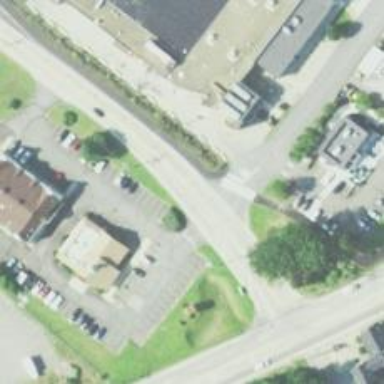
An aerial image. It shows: Unclassified road with sidewalk on the left.